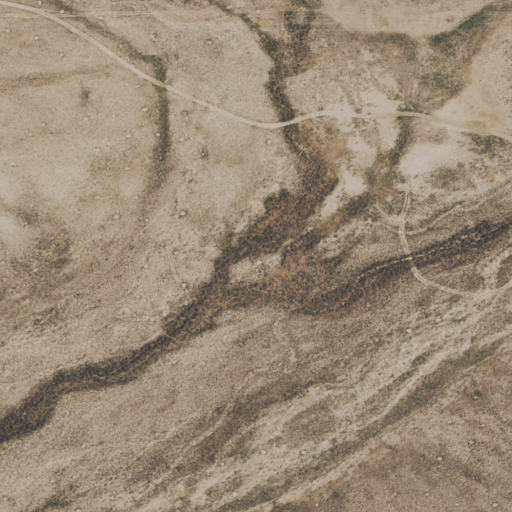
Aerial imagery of valley in Wyoming named West Diamond Springs Draw containing only shrub